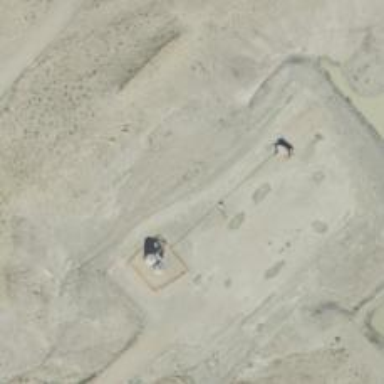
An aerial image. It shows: Petroleum well.